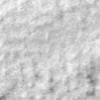
Label: no_change